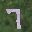
Label: 7